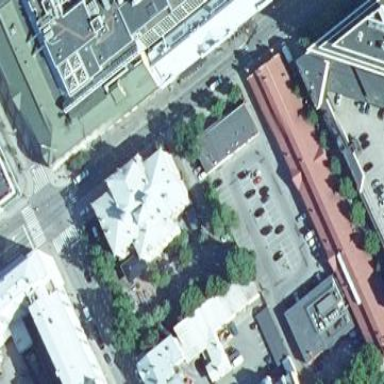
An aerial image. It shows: Retail building with green gambrel metal roof.